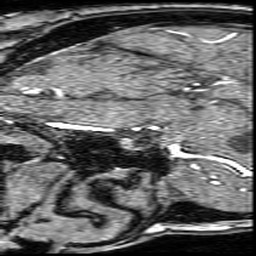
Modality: angio
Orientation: sagittal
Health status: ill
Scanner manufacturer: philips
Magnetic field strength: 3 T
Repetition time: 0.01835 s
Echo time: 0.003423 s